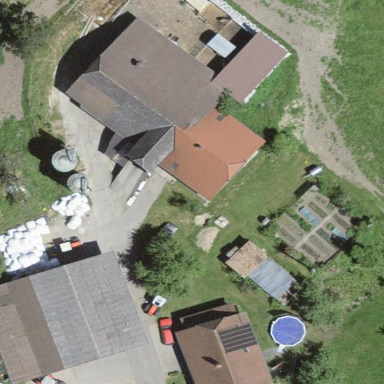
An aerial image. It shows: Farmyard area.